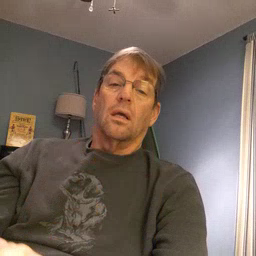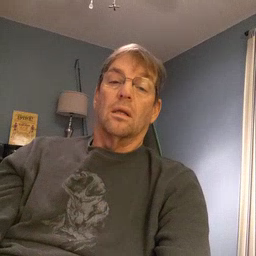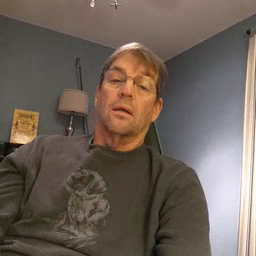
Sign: quiet